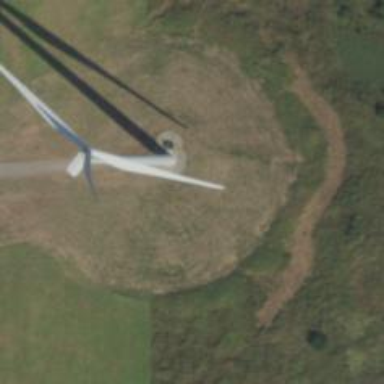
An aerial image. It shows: Wind turbine generator powered by wind.